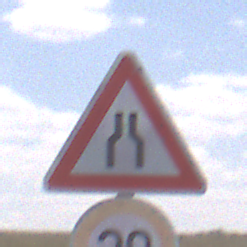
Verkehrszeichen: VerengteFahrbahn
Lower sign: Geschwindigkeit20
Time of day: Midday
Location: Outdoor (Nature)
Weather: PartlyCloudy
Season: NotSpecified
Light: Natural